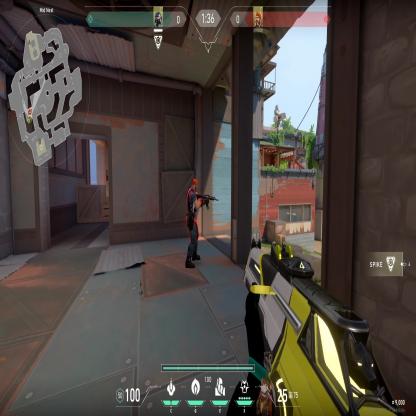
Label: enemy